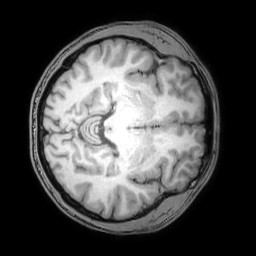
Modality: T1w
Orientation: axial
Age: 23
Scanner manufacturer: philips
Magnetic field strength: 3 T
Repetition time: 0.007 s
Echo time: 0.003501 s